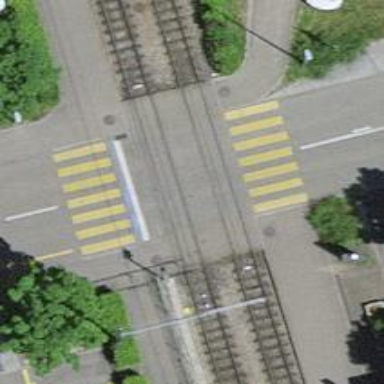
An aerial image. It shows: Level crossing along the railway.